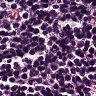
Metastatic tissue present: no